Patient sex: M
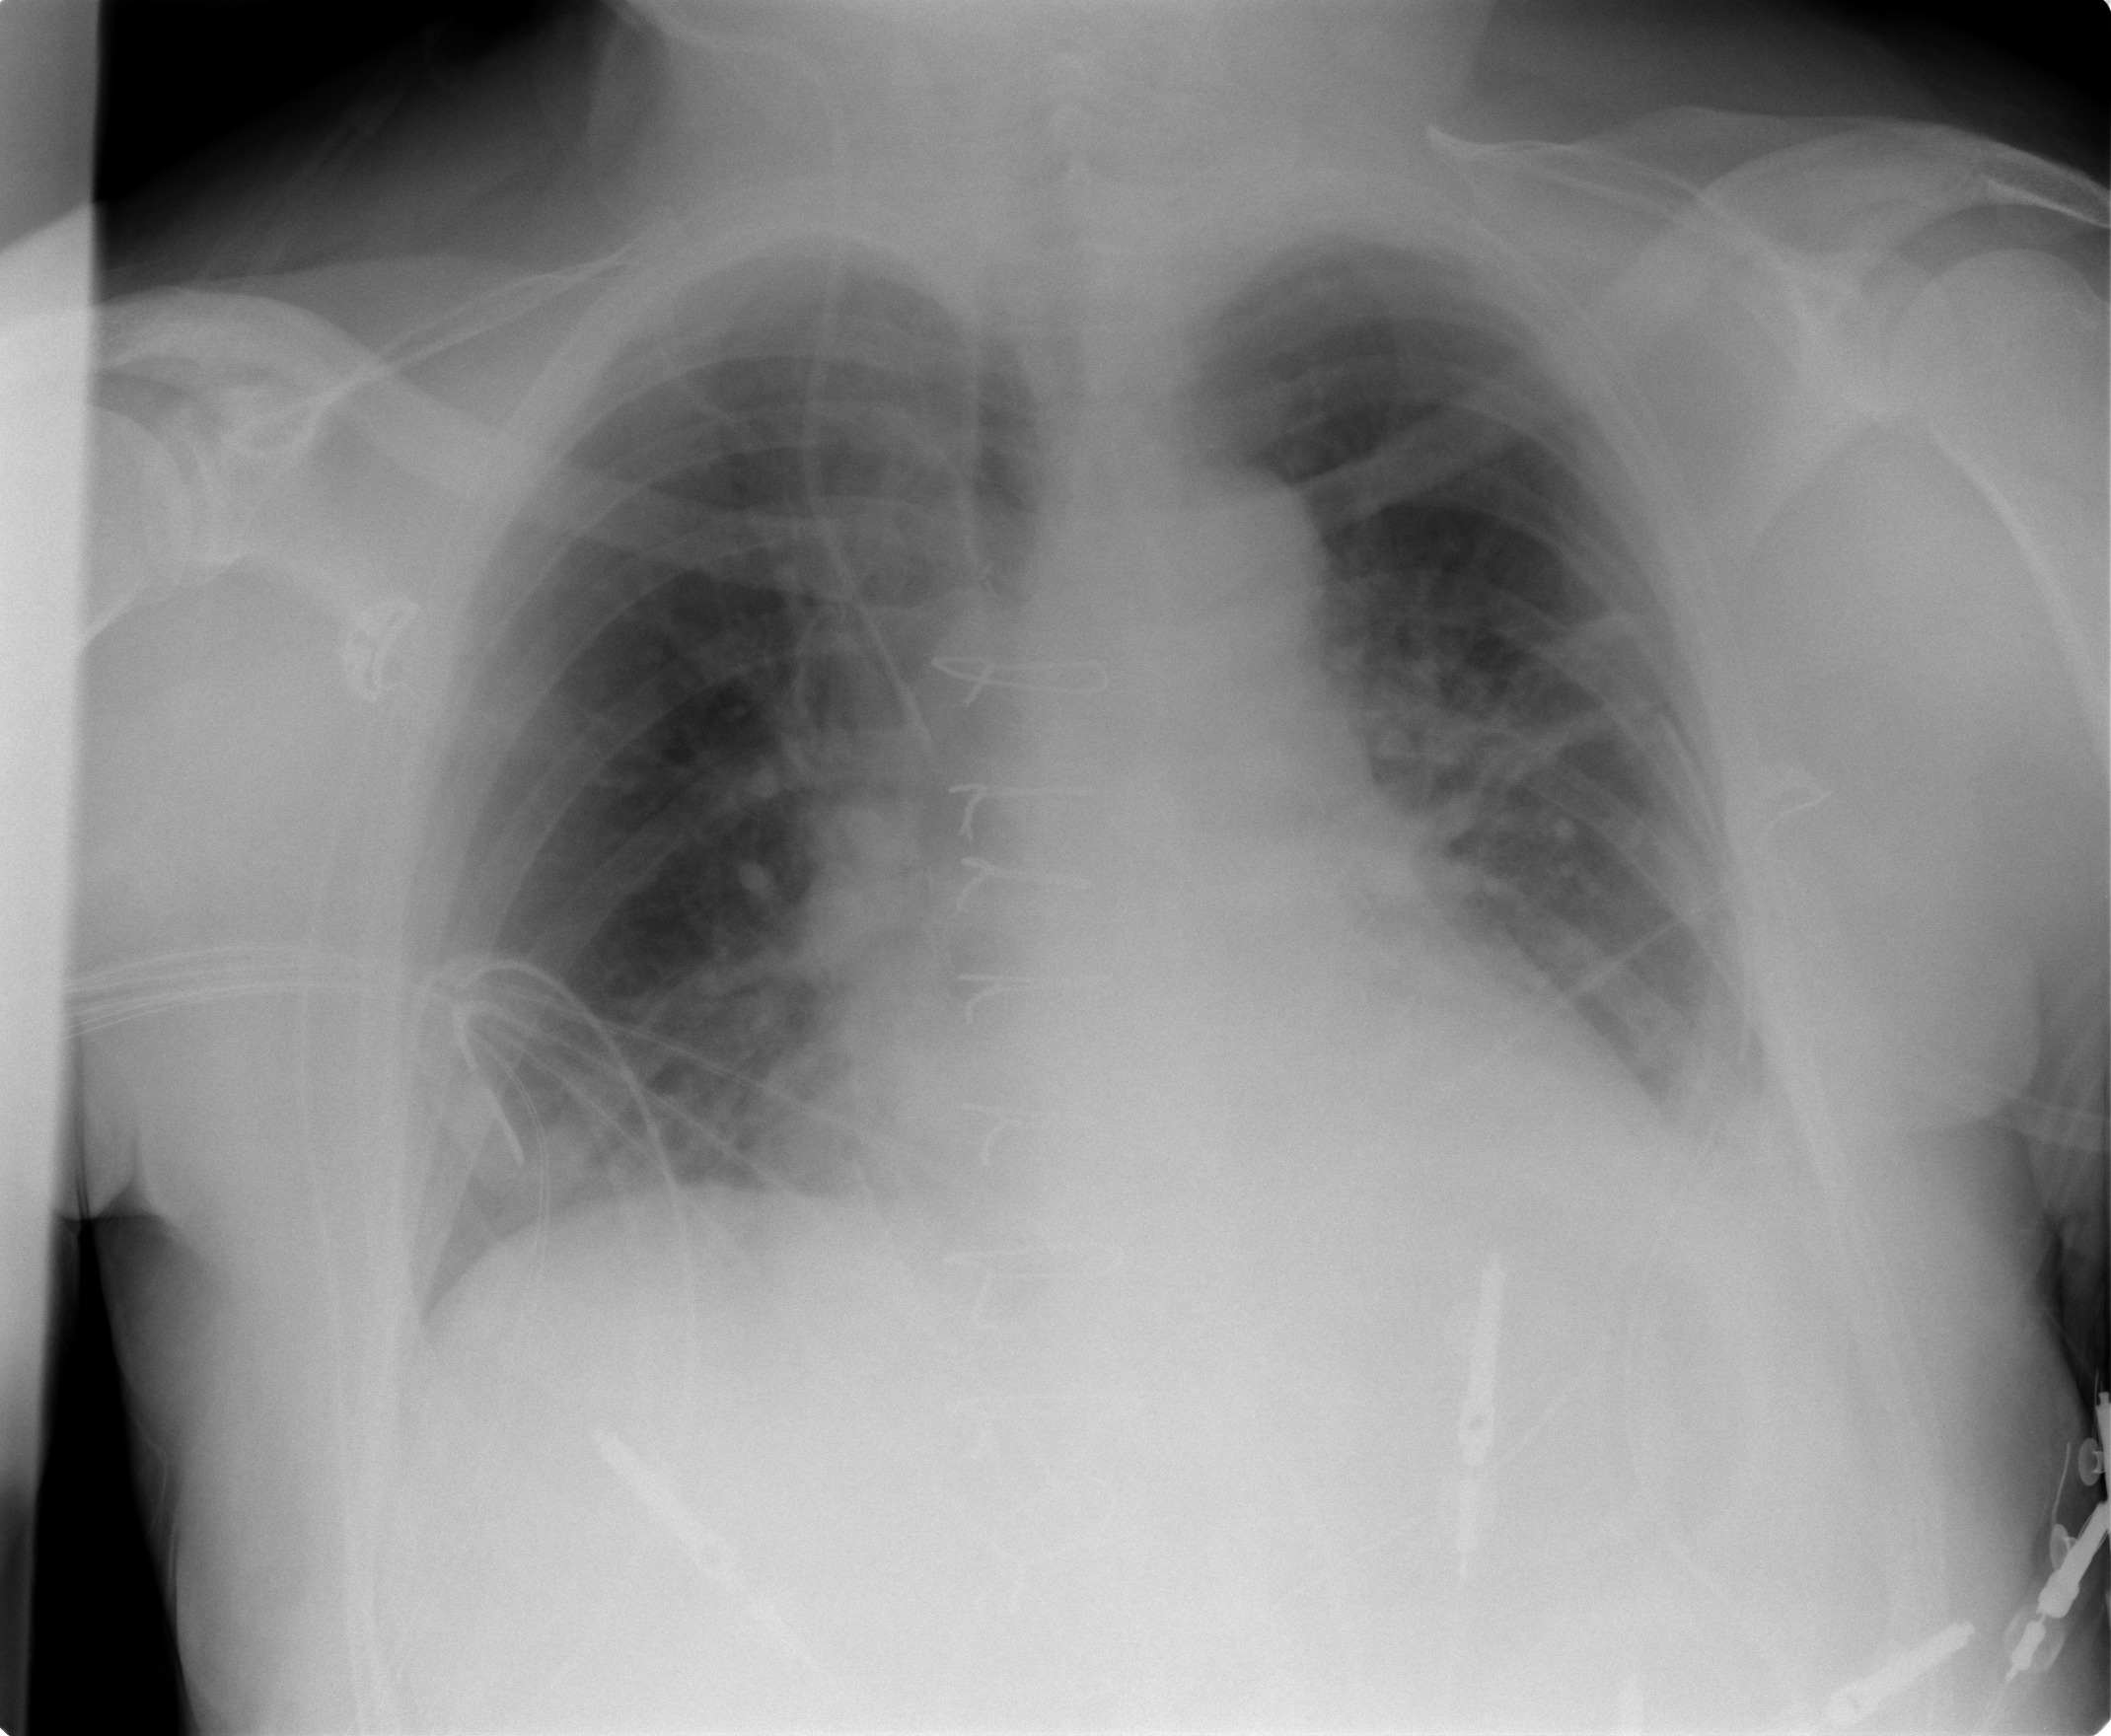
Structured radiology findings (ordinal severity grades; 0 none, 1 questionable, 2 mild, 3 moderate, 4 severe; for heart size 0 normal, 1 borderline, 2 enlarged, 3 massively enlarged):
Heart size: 1
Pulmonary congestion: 2
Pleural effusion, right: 0
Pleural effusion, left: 2
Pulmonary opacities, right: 2
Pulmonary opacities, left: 0
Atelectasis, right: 2
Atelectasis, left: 2